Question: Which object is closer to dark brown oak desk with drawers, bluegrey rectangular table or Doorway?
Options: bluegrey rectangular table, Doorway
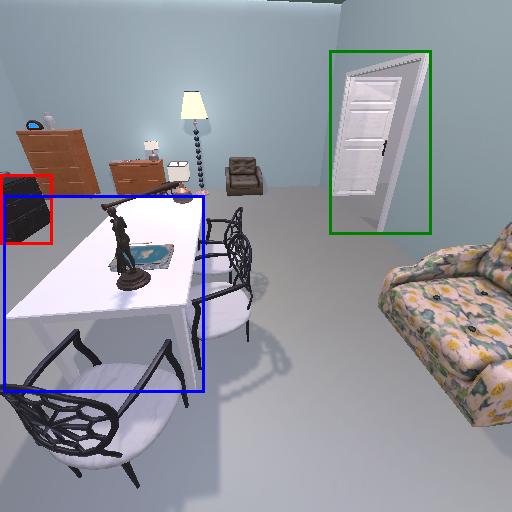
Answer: bluegrey rectangular table